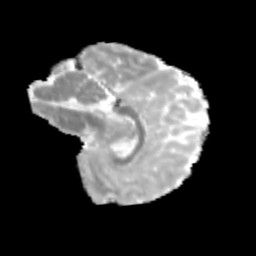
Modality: MD
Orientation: sagittal
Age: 10
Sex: male
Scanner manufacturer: siemens
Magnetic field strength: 3 T
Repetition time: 3.8 s
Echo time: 0.07 s